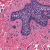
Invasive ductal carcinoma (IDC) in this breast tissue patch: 0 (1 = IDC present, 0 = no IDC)